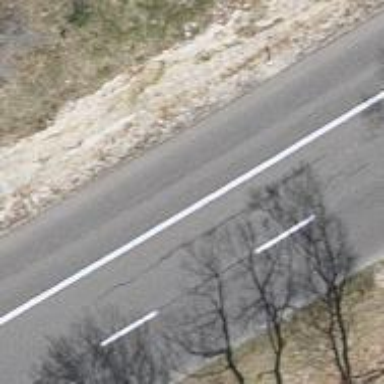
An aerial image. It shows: Secondary road with asphalt surface.